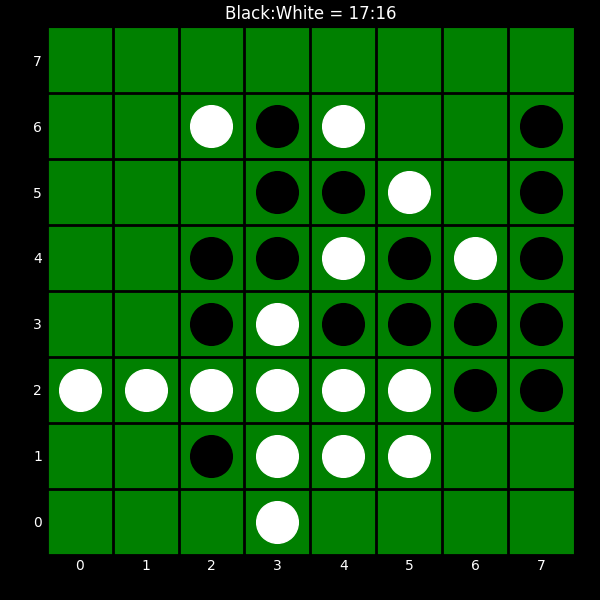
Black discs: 17
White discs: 16